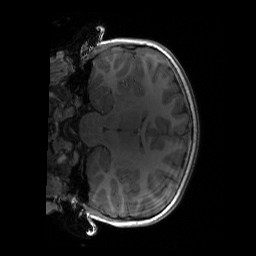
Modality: T1w
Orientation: coronal
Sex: female
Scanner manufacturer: siemens
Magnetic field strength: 3 T
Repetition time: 1.9 s
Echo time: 0.00243 s